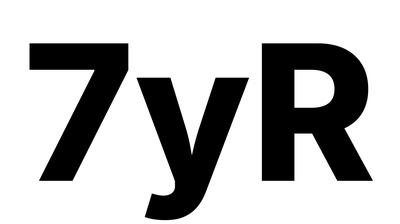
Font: Inter_ExtraBold